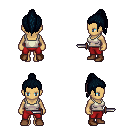
a pixel art fantasy rpg character, female body template, human, tanned skin, white pirate shirt, red pants, raven long topknot hairstyle, brown shoes, dagger, four views (front, back, left, right), 2x2 character sprite sheet, small pixel art, hard edges, no anti-aliasing